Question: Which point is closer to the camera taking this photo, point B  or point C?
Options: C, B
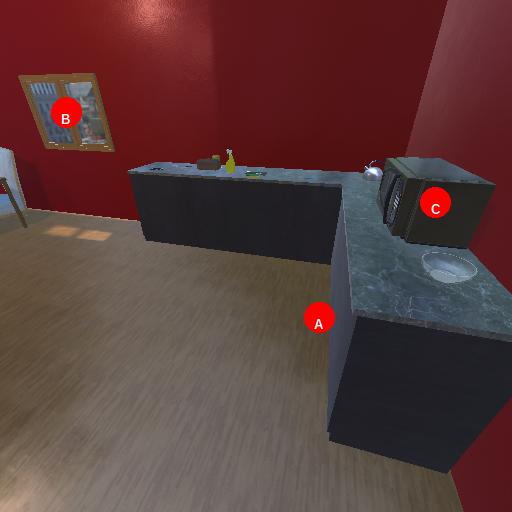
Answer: C